Question: I expected one of the two togglePanels() to work but they do not?
'''
<template>
<core-drawer-panel forceNarrow>
</core-drawer-panel>
</template>
<script>
var t = document.querySelector('template');
t.querySelector('core-drawer-panel').togglePanel()
t.shadowRoot.querySelector('core-drawer-panel').togglePanel()
</script>
'''
Also note that in my console it says #document-fragment instead of #shadowRoot because I can not wrap it in a polymer element, so that the other js frameworks do not break.

EDIT: Turns out I needed to do 'document.querySelector('core-drawer-panel').togglePanel()' but that brings me to the problem core-drawer-panel is not ready yet. Will ask in a other question.
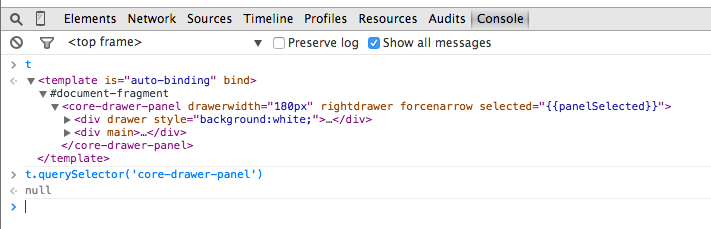
Answer: Per default '<template>' is inserted into the your visible DOM. This is why you don't see anything within your page.
You should do append the 'template' first and then wait for the page is loaded. Just do it like this:
'''
<div id="insertTemplateHere">
<template>
<core-drawer-panel forceNarrow></core-drawer-panel>
</template>
</div>
<script>
// with jQuery: wait until page is ready
$(document).ready(function() {
// grab the element, where you want to insert the template
var page = document.querySelector('#insertTemplateHere');
// grab the template itself and read the whole content into 'clone'
var template = document.querySelector('template');
var clone = document.importNode(template.content, true);
// append the content into the previously grabbed element
page.appendChild(clone);
// now use the element within the template
template.querySelector('core-drawer-panel').togglePanel();
// you don't need the shadowRoot, since you don't have any
// template.shadowRoot.querySelector('core-drawer-panel').togglePanel();
});
// native: wait until page is ready (works on ~90% of all global browsers used)
document.addEventListener("DOMContentLoaded", function(event) {
// grab the element, where you want to insert the template
var page = document.querySelector('#insertTemplateHere');
// grab the template itself and read the whole content into 'clone'
var template = document.querySelector('template');
var clone = document.importNode(template.content, true);
// append the content into the previously grabbed element
page.appendChild(clone);
// now use the element within the template
template.querySelector('core-drawer-panel').togglePanel();
// you don't need the shadowRoot, since you don't have any
// template.shadowRoot.querySelector('core-drawer-panel').togglePanel();
});
</script>
'''
Please note: There is isolation of the content of the '<template>'. Only the '<core-drawer-panel>' brings his own shadow root.